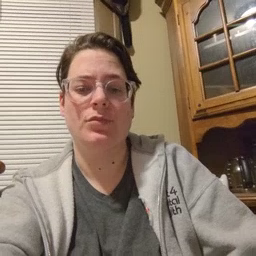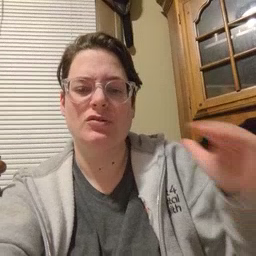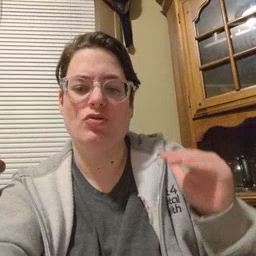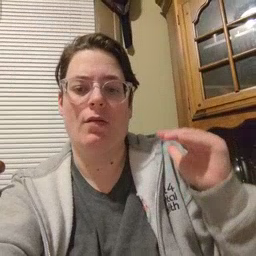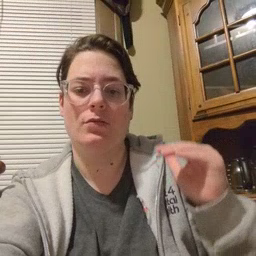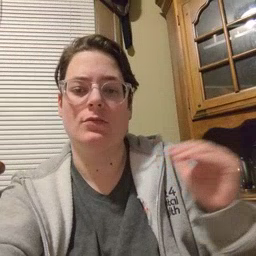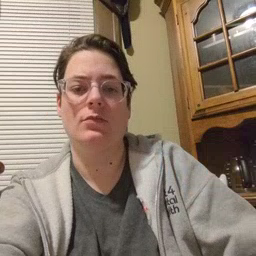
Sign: child